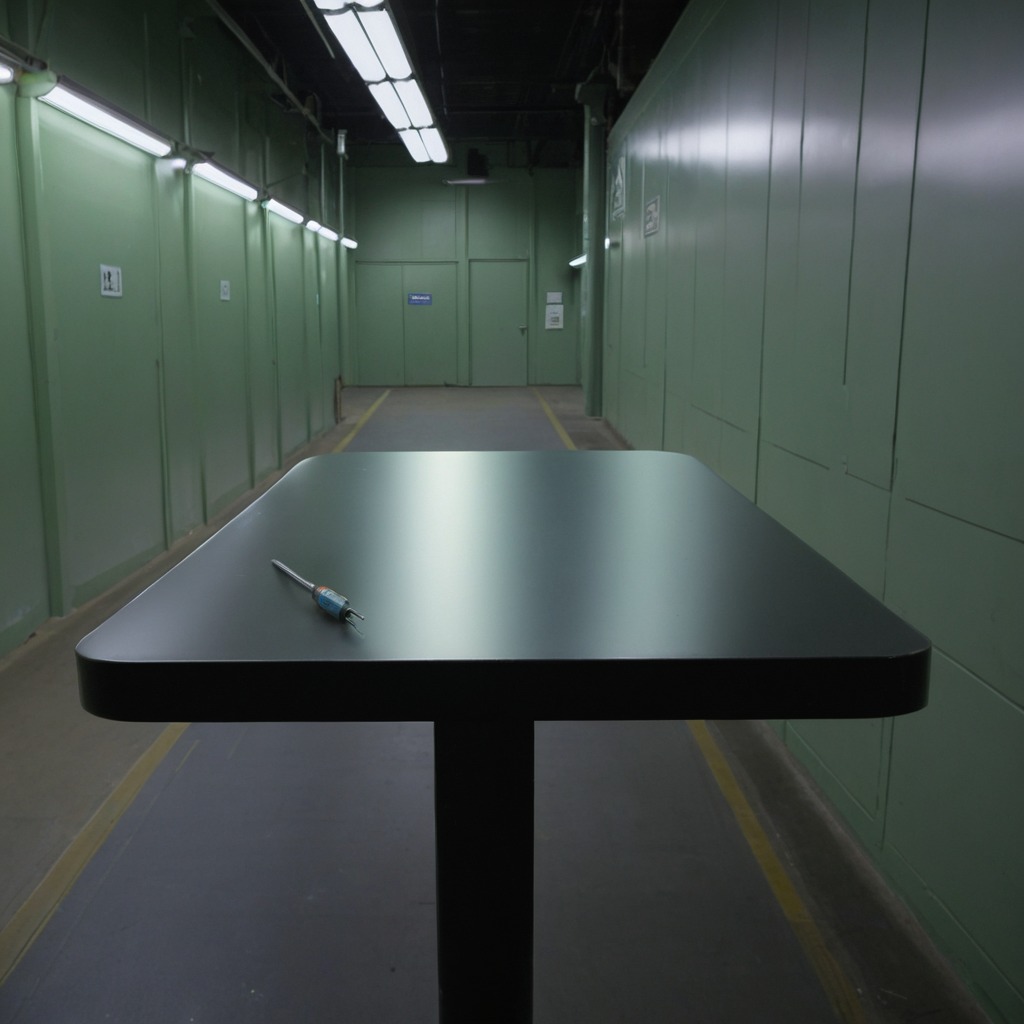
A screwdriver lies on the table in the railway signal maintenance room.